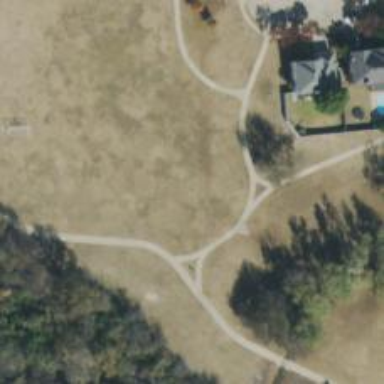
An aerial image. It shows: Disc golf course.